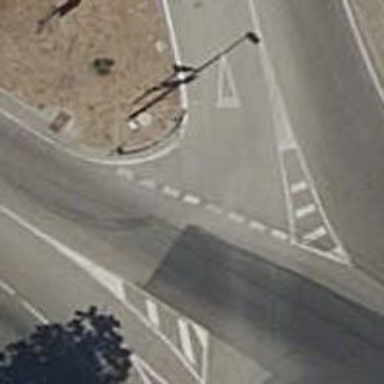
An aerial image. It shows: Road with "give way" sign.